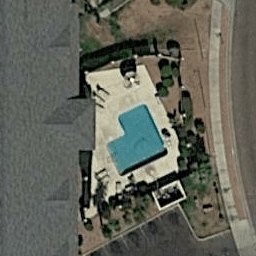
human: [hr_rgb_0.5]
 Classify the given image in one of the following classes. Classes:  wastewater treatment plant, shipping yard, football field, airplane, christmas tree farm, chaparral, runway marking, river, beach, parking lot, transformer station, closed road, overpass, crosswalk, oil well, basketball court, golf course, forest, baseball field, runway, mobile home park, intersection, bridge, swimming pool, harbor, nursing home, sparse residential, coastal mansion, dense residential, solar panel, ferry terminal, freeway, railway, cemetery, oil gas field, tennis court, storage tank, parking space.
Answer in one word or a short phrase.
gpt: swimming pool